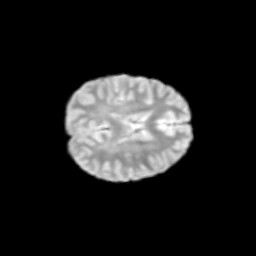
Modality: T2w
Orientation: axial
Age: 12
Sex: female
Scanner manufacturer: siemens
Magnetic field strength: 3 T
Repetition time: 3.8 s
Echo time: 0.07 s